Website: macys
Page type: customer-info-address
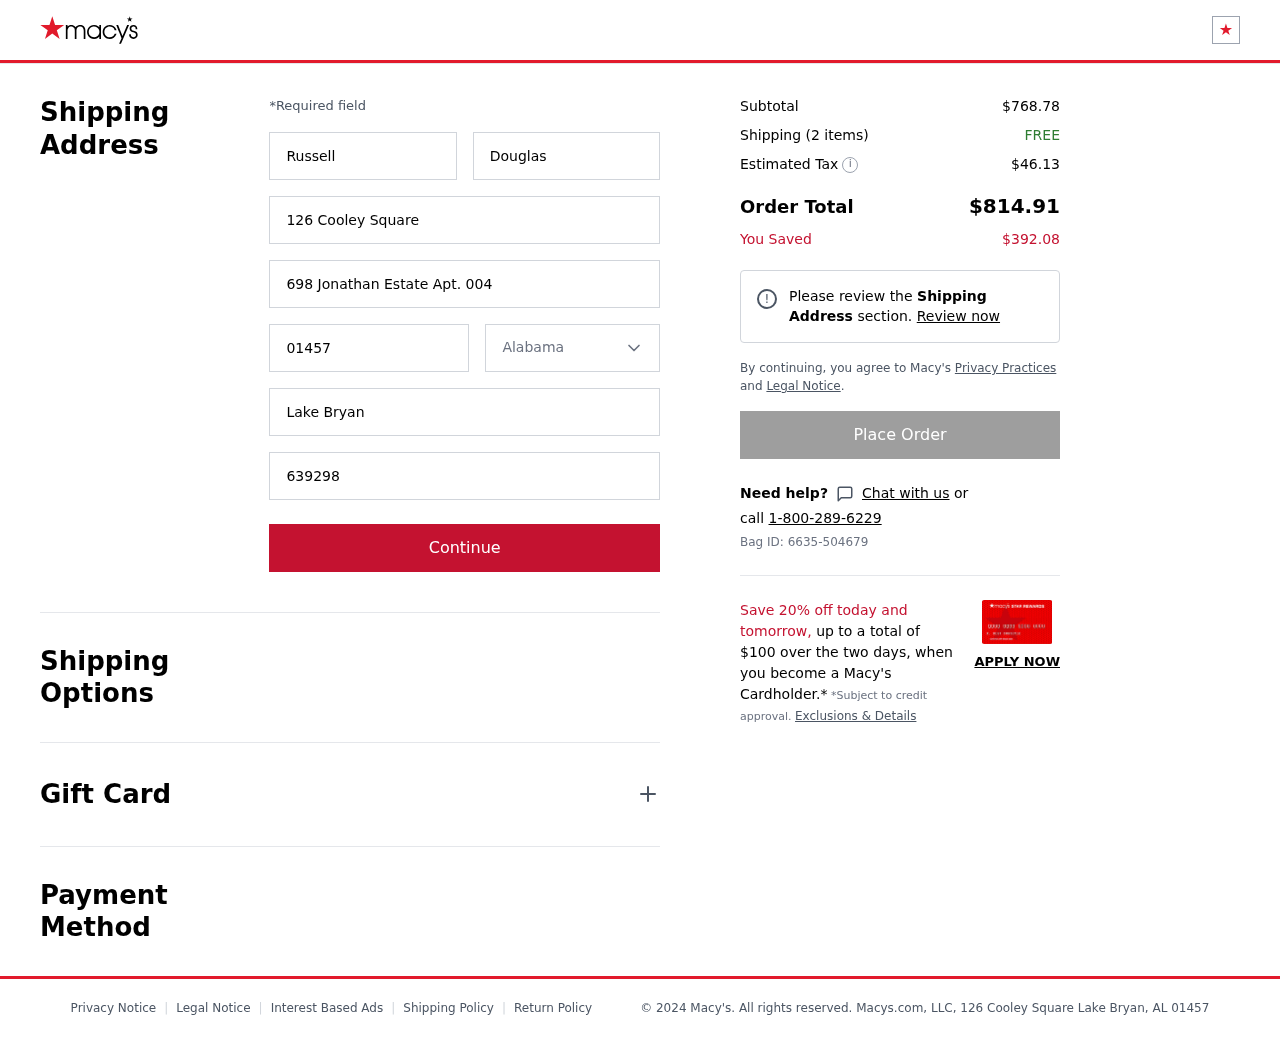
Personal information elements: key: PII_CITY
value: Lake Bryan
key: PII_FIRSTNAME
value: Russell
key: PII_LASTNAME
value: Douglas
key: PII_PHONE
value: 6392987584
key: PII_POSTCODE
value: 01457
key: PII_STATE
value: Alabama
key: PII_STREET
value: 126 Cooley Square
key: PII_STREET2
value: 698 Jonathan Estate Apt. 004
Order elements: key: ORDER_SUBTOTAL
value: $768.78
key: ORDER_NUM_ITEMS
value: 2
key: ORDER_SHIPPING_COST
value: FREE
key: ORDER_TAX
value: $46.13
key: ORDER_TOTAL
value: $814.91
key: ORDER_SAVINGS
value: $392.08
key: ORDER_BAG_ID
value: Bag ID: 6635-504679